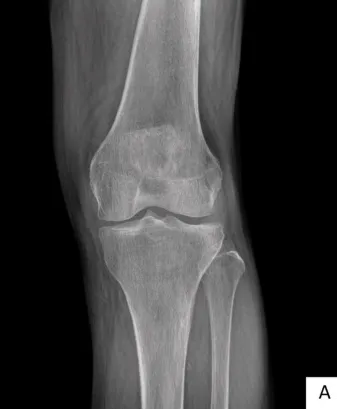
The initial radiographic imaging,. Anteroposterior view of left knee.
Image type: radiology (x_ray)